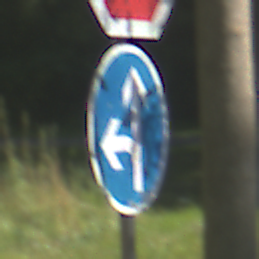
Verkehrszeichen: VorgeschriebeneFahrtrichtungGeradeausOderLinks
Zusatzzeichen oben: Stop
Umgebung: Outdoor, RoadRail
Tageszeit: Midday
Wetter: Clear
Licht: Natural
Jahreszeit: NotSpecified
Kontrast: HighContrast